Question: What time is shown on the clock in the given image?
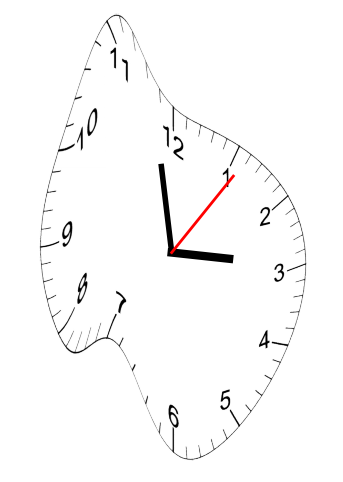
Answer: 02:58:06